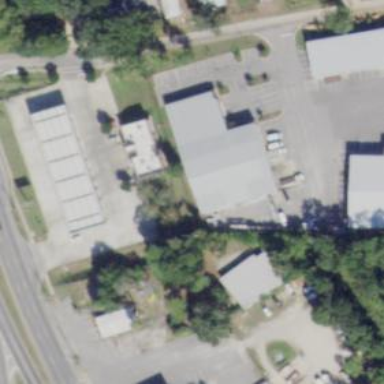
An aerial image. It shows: Electrical shop within building.